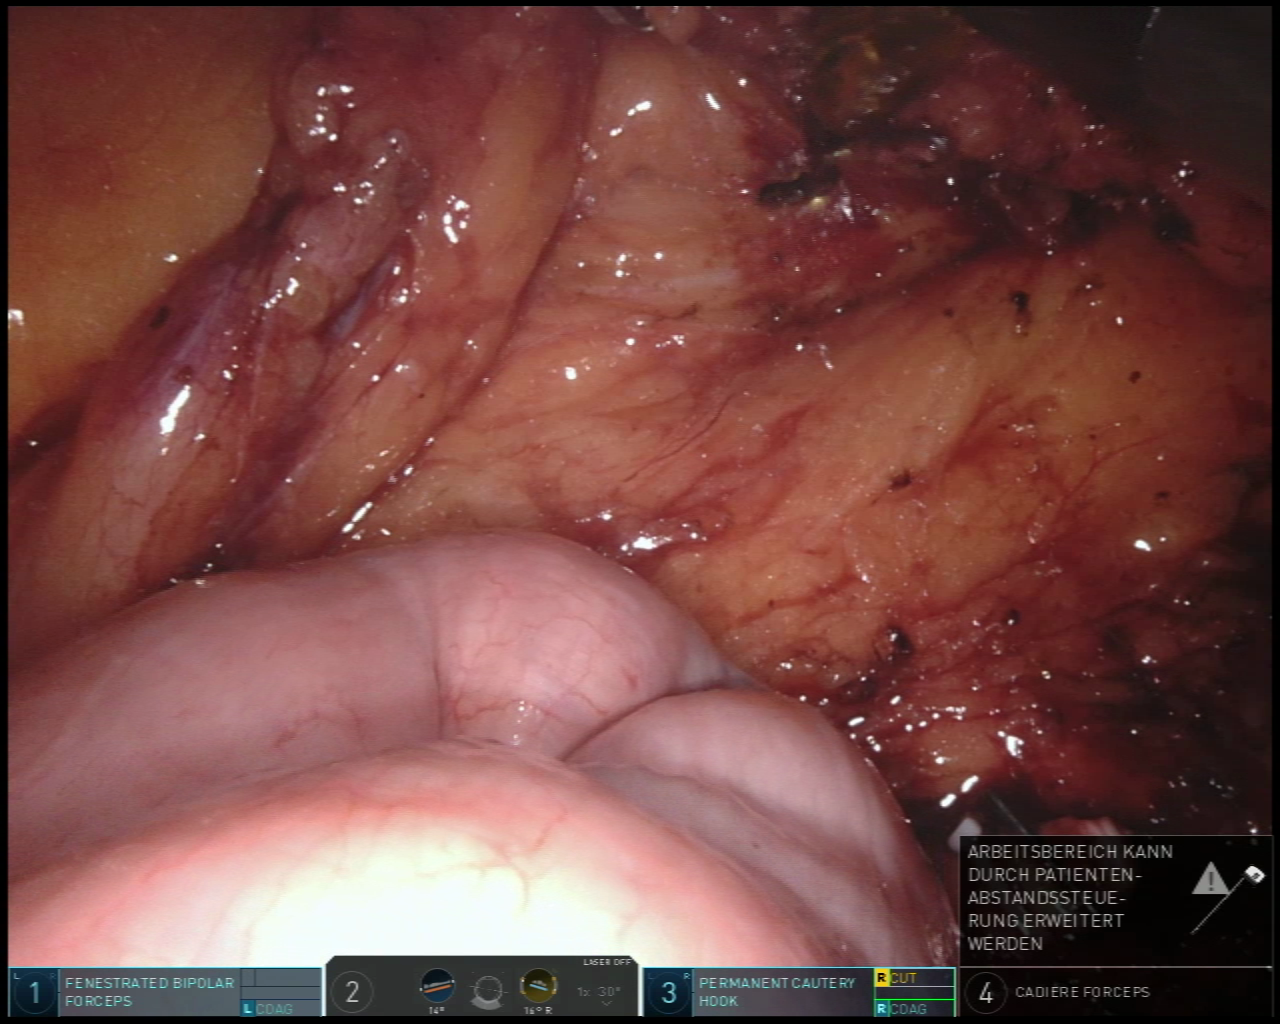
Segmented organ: intestinal_veins
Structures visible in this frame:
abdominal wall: no
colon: no
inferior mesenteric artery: no
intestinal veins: yes
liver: no
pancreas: no
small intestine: yes
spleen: no
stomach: no
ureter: no
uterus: no
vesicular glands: no